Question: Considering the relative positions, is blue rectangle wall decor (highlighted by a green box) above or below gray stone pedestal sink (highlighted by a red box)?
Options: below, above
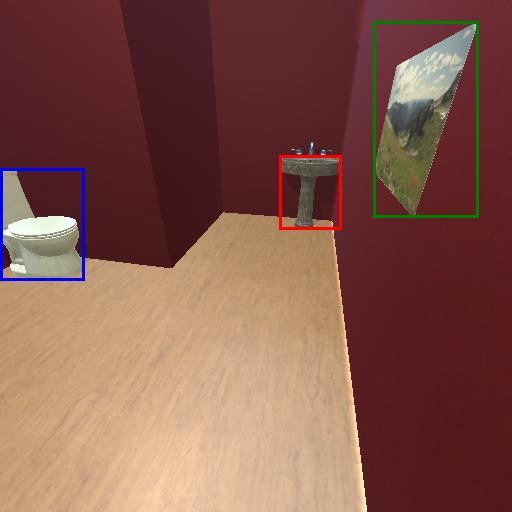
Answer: below